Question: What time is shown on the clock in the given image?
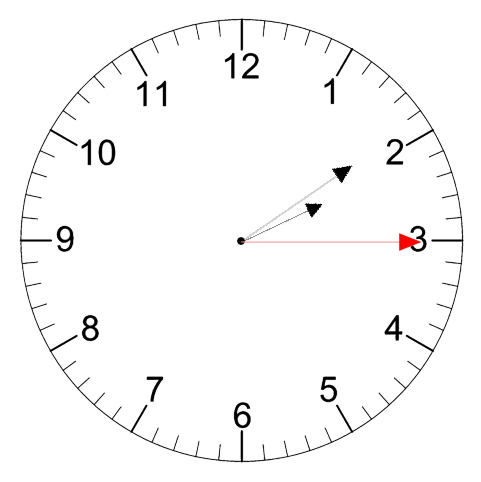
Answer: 02:09:15